Field crop: tomato
Growth stage: 1
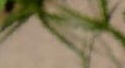
Species: cyperus